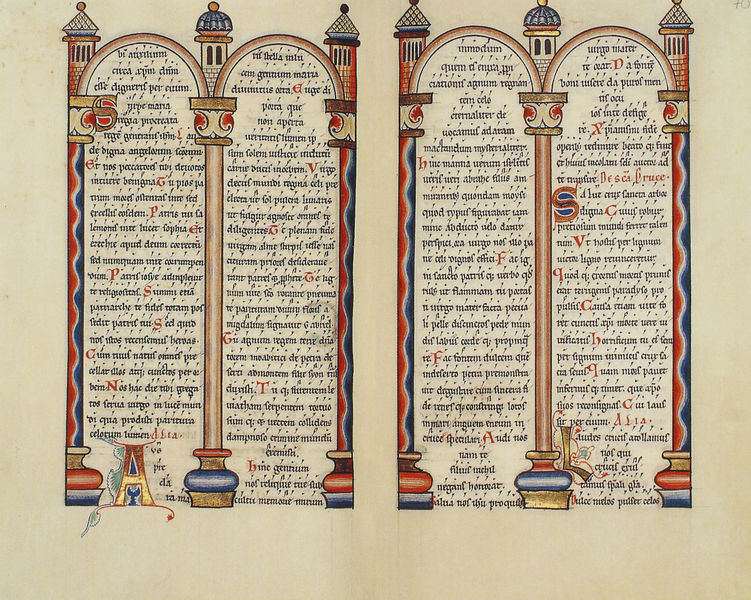
Titel: Stammheim Missale, Hildesheim
Schlagwörter: blau, gelb, fenster, säule, säulen, dach, rot, muster, ornament, bibel, sockel, spitze, steine, gold, spitzen, blatt, turm, farbig, schrift, bogen, dächer, spalten, rundbogen, kuppel, dekor, verzierung, deutsch, buch, kuppeln, türme, seite, text, buchstaben, initiale, kugel, kacheln, kapitelle, kapitell, mauern, mittelalter, basis, buchseiten, verzeirung, latein, lateinisch, spitzdach, buchmalerei, minuskeln, versalien, s, a